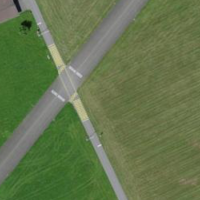
EUNIS habitat code: 57
Species observed at this site:
Trifolium pratense